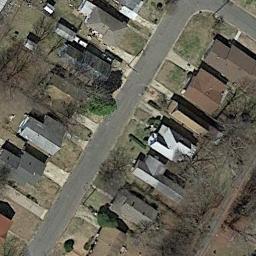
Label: medium_residential